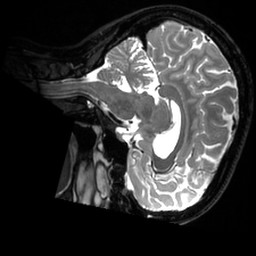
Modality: T2w
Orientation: sagittal